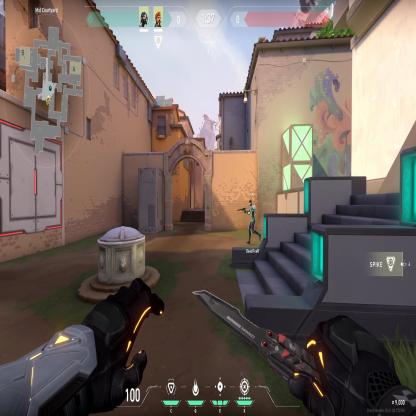
Label: teammate